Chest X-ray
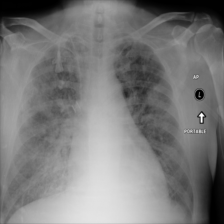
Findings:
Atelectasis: negative
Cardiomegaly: negative
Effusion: negative
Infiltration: negative
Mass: negative
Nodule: negative
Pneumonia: negative
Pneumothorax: negative
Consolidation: negative
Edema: negative
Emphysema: negative
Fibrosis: negative
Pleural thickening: negative
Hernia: negative